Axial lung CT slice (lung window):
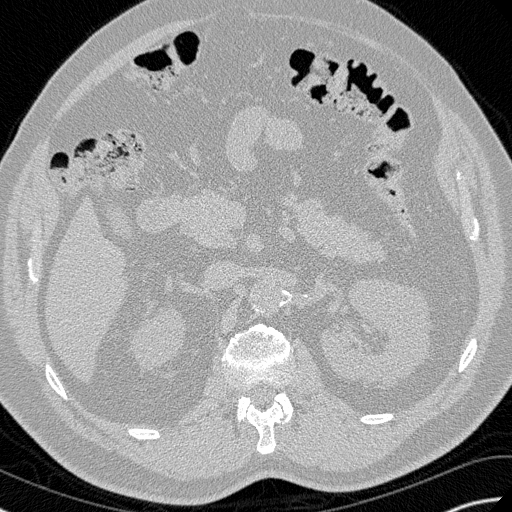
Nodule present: no